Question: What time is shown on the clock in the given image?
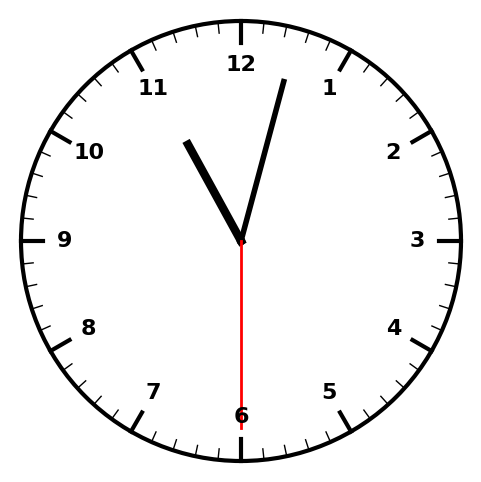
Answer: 11:02:30